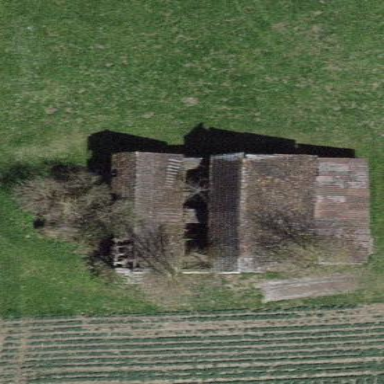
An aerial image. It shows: Shed.